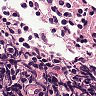
Metastatic tissue present: no